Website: lowes
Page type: review-order
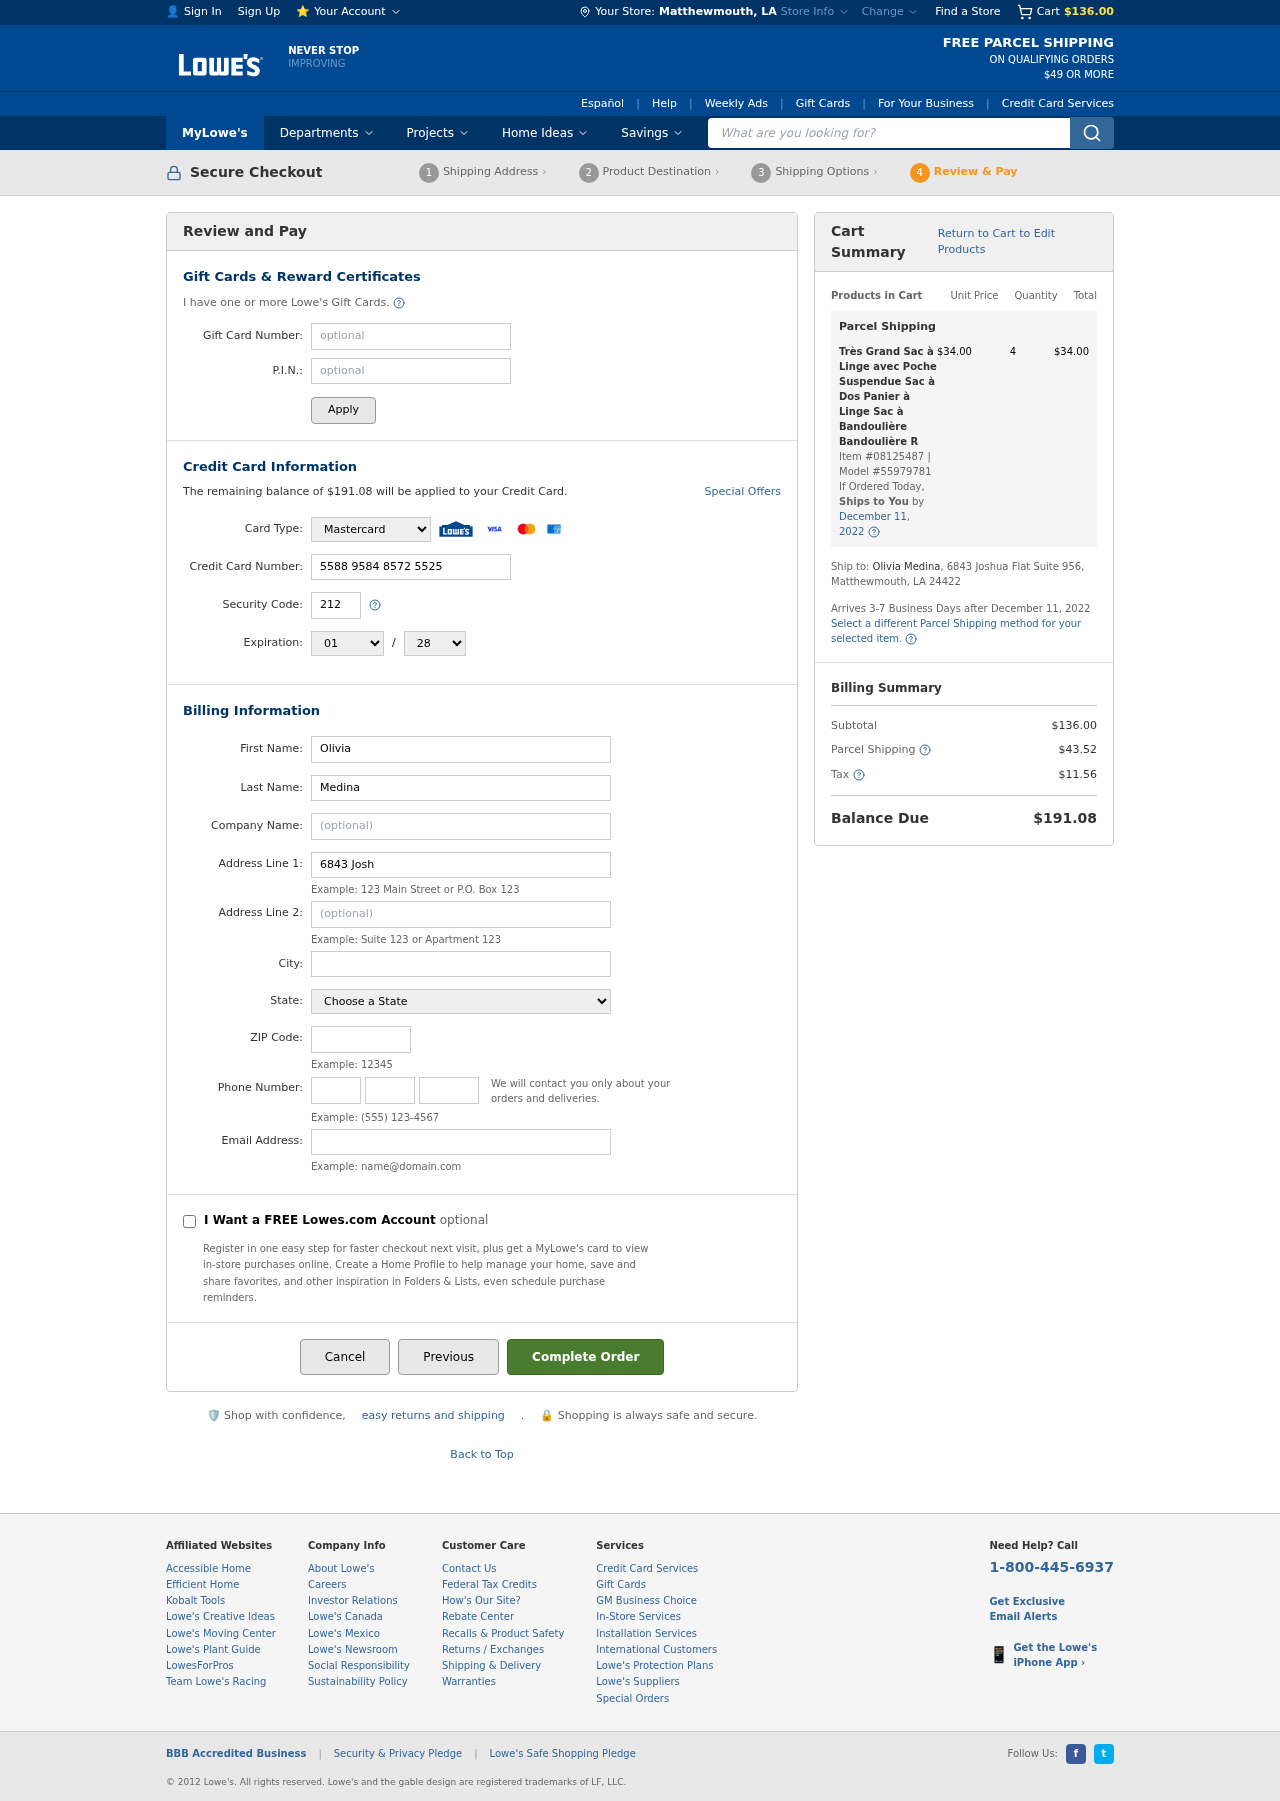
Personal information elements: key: PII_CARD_CVV
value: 212
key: PII_CARD_EXPIRY_MONTH
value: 01
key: PII_CARD_EXPIRY_YEAR
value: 28
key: PII_CARD_NUMBER
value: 5588 9584 8572 5525
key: PII_CARD_TYPE
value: Mastercard
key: PII_CITY
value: Matthewmouth
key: PII_CITY_STATE
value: Matthewmouth, LA
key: PII_EMAIL
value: omedina@yahoo.com
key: PII_FIRSTNAME
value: Olivia
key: PII_LASTNAME
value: Medina
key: PII_PHONE_AREA
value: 450
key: PII_PHONE_PREFIX
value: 376
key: PII_PHONE_SUFFIX
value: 2168
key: PII_POSTCODE
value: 24422
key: PII_STATE
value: Louisiana
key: PII_STREET
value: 6843 Joshua Flat Suite 956
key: PII_STREET2
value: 6843 Joshua Flat Suite 956
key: PII_FULLNAME2
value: Olivia Medina
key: PII_STATE_ABBR
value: LA
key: PII_POSTCODE_FULL
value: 24422
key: PII_CITY_STATE_ZIP
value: Matthewmouth, LA 24422
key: PII_POSTCODE_NUMERIC
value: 24422
Product elements: key: PRODUCT1_NAME
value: Très Grand Sac à Linge avec Poche Suspendue Sac à Dos Panier à Linge Sac à Bandoulière Bandoulière R
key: PRODUCT1_PRICE
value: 34
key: PRODUCT1_QUANTITY
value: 4
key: PRODUCT1_ITEM_NUMBER
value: Item #08125487
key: PRODUCT1_MODEL_NUMBER
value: Model #55979781
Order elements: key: ORDER_SUBTOTAL
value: $136.00
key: ORDER_BALANCE_DUE
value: $191.08
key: ORDER_SHIPPING_DATE
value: December 11, 2022
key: ORDER_ITEM_TOTAL
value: $34.00
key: ORDER_SHIPPING_DATE2
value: December 11, 2022
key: ORDER_SHIPPING_COST
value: $43.52
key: ORDER_TAX
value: $11.56
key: ORDER_TOTAL
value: $191.08
Search elements: key: HEADER_SEARCH
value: What are you looking for?